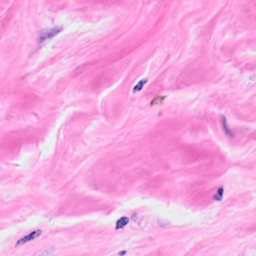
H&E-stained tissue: Breast